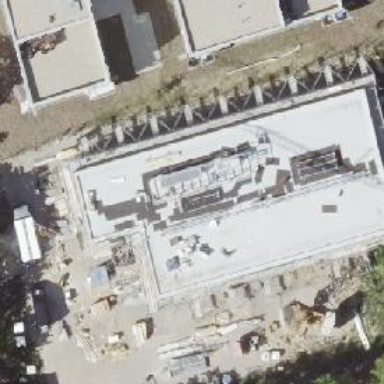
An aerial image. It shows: Kindergarten.